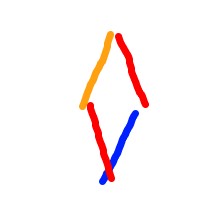
Shape: rhombus